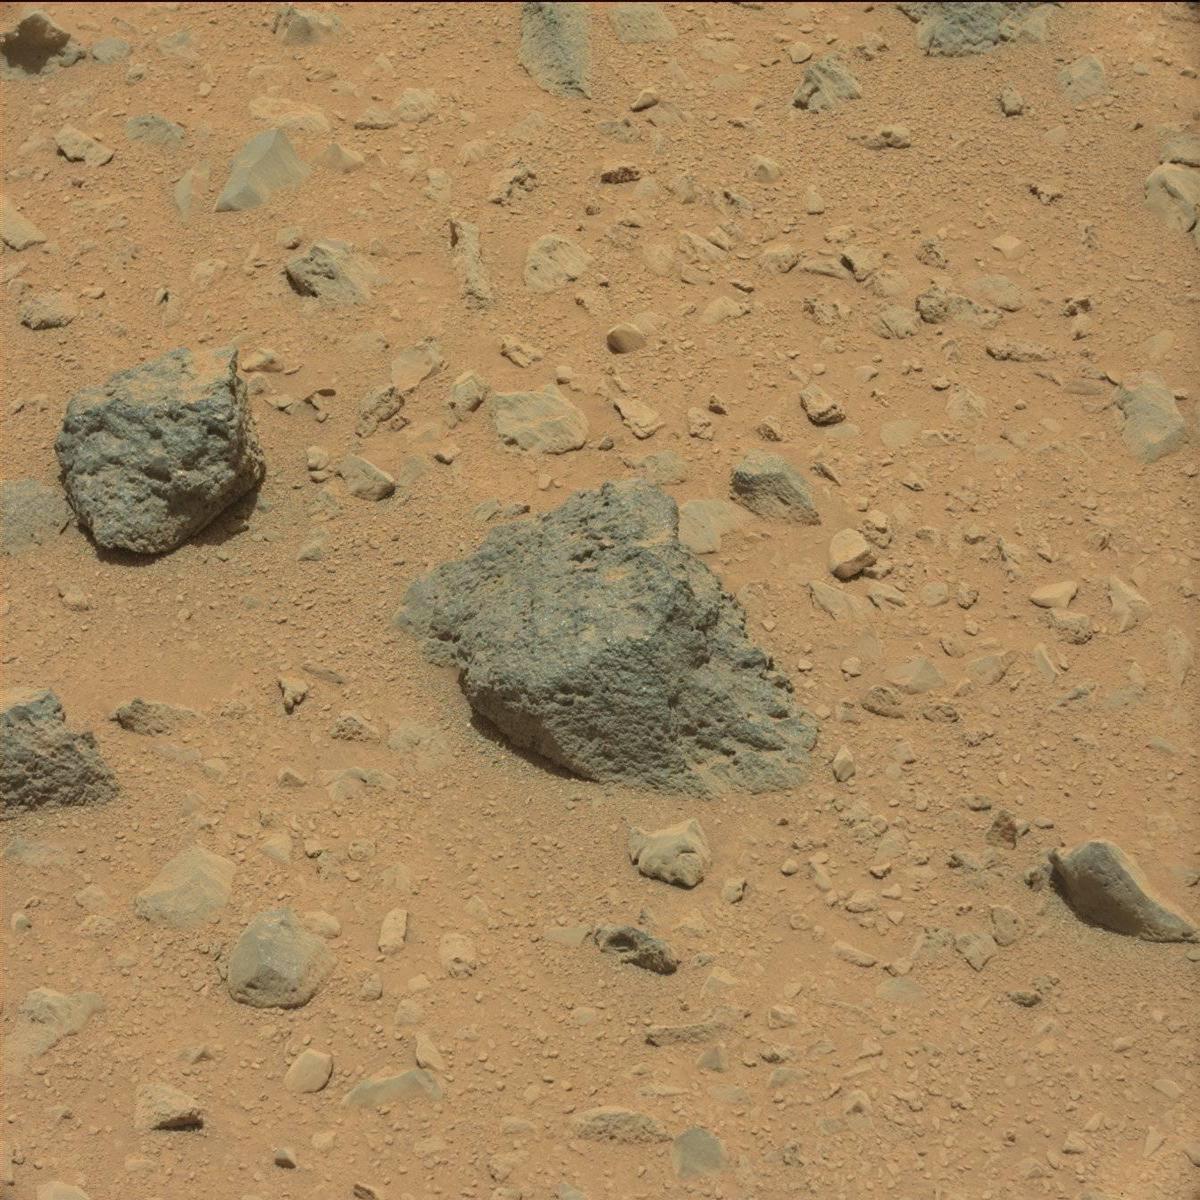
Terrain classes present: Bedrock, Rock, Sand / Soil